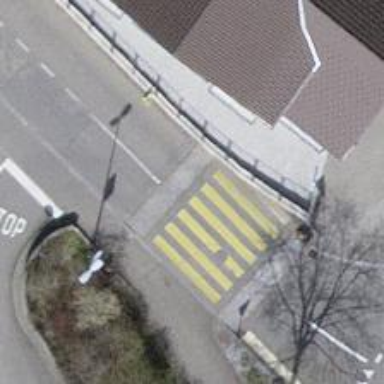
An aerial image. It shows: Marked crossing on the road.